Current action and preconditions to check: trajectory_clear

Your task: For each precondition in the list above, predict whether it will hold at this action.

Consider the current scene as observed from the mobile robot's camera, and analyze the predicted future states of all dynamic agents (e.g., people, animals, vehicles, or any moving entities) within the NEXT SECOND.

IMPORTANT: Only answer "very likely" if you are absolutely certain—based on strong, clear evidence—that a dynamic agent will violate the precondition in the predicted future state. Do NOT answer "very likely" for unlikely, ambiguous, or low-probability risks.

Ask yourself for each precondition: Is there a high probability, with clear and convincing evidence, that the predicted future states of any dynamic agent will interfere with the predicted future state of the currently executing action within the NEXT SECOND, causing that precondition to fail?

Assess the risk level based on these predictions. Use "likely" or "very likely" if motions create a clear risk of interference.

Use "neutral" or "improbable" if agents are nearby but their predicted paths are clearly diverging or non-conflicting.

Failure Risk Categories: "very improbable", "improbable", "neutral", "likely", "very likely"

Answer Format: Output ONLY the probability_of_failure value from these categories: "very improbable", "improbable", "neutral", "likely", "very likely"

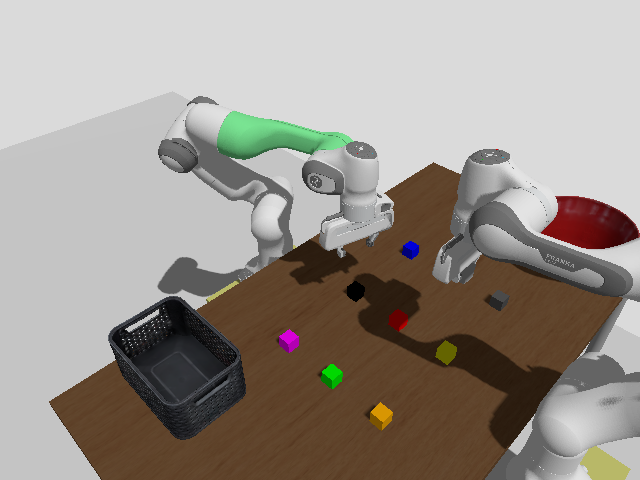

Answer: improbable